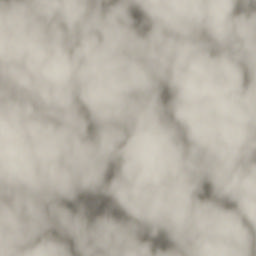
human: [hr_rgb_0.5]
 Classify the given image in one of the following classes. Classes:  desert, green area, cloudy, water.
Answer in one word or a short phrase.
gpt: cloudy